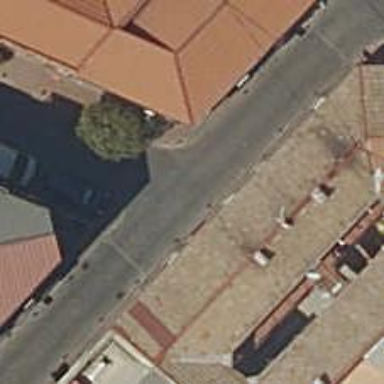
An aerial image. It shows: Residential road surfaced with paving stones.